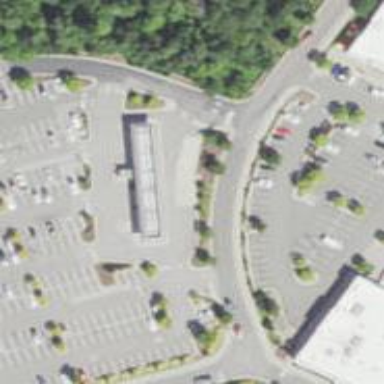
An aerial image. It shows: Convenience shop.